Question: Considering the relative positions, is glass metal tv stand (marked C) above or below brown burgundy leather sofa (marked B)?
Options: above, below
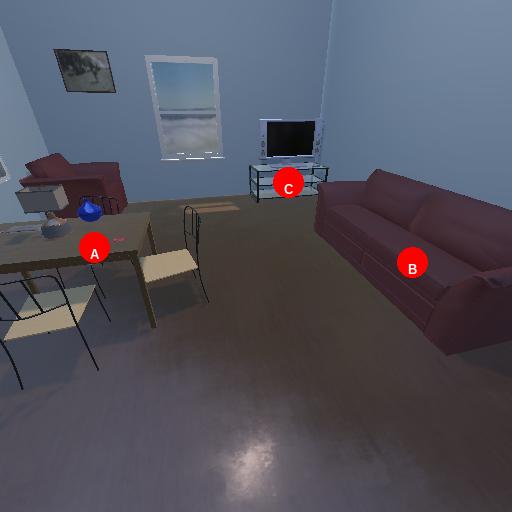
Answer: above